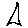
Label: triangle